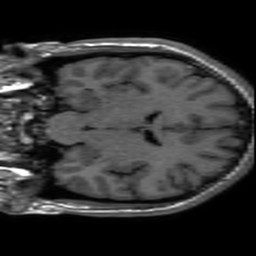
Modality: inplaneT1
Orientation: coronal
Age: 20
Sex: male
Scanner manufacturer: ge
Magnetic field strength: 3 T
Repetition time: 2.297 s
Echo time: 0.02273 s